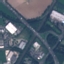
Land use / land cover class: Highway